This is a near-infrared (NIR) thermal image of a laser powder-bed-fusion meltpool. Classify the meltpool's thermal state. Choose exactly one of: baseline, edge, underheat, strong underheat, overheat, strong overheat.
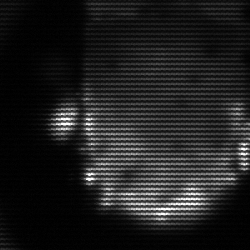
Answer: baseline